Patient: sex F, age 63
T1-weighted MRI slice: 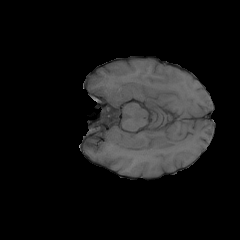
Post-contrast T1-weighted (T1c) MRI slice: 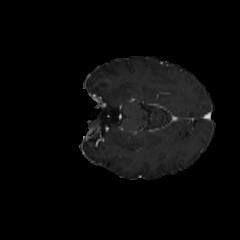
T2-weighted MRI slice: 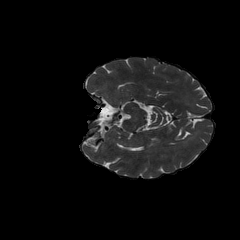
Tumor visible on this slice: no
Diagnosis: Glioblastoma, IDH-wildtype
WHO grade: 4